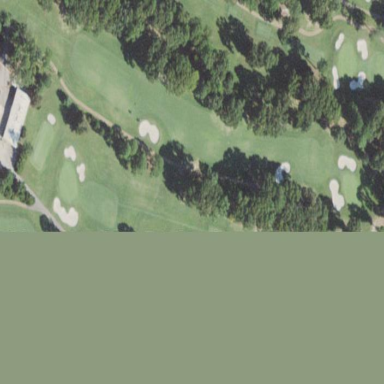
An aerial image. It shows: Rough area on grassy golf course.